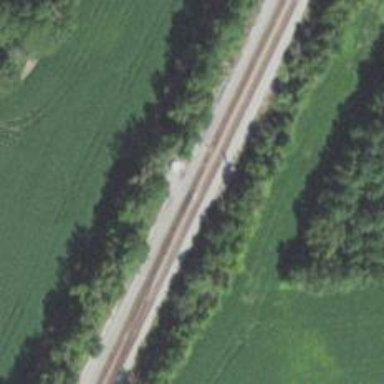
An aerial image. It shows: Railway track.